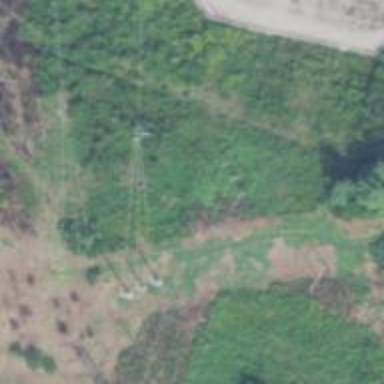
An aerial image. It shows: Triple tower power pole.